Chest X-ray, AP view. Patient: 55 years old, sex F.
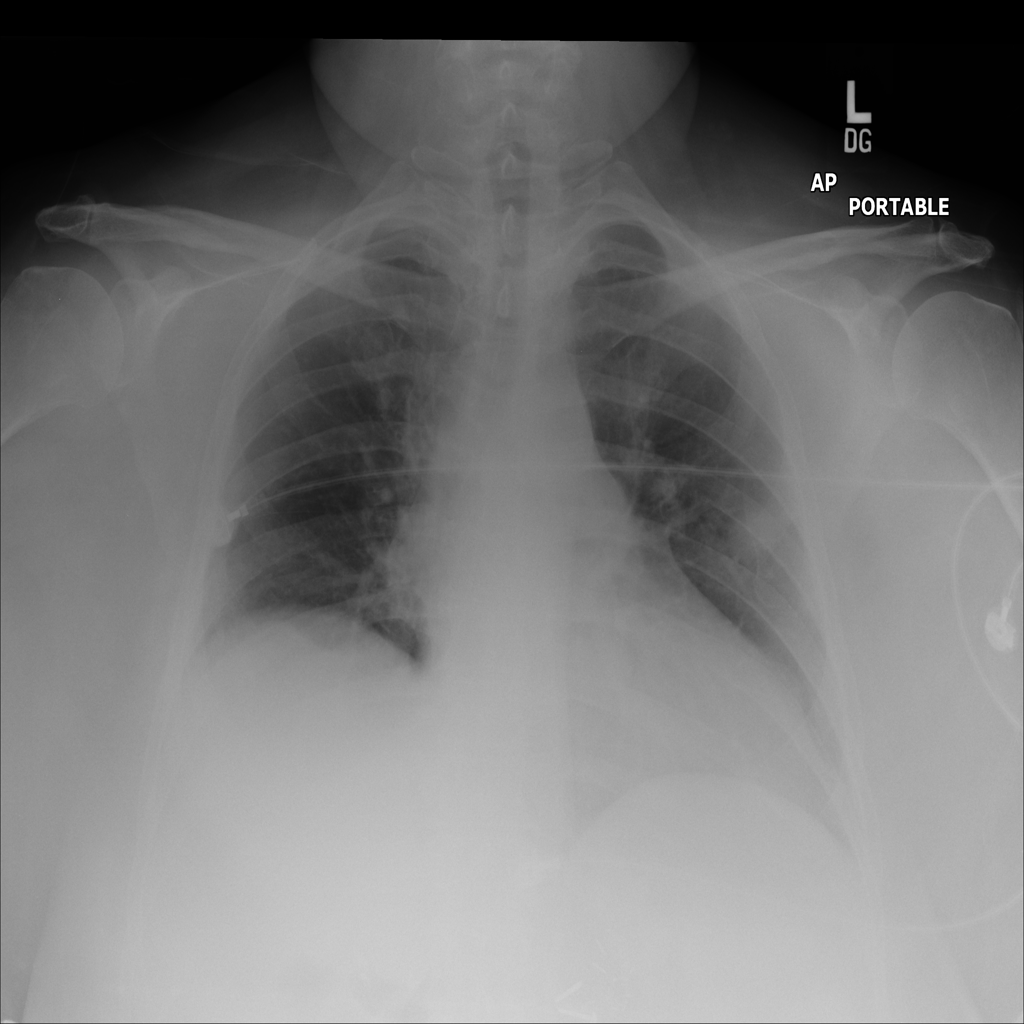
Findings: No Finding